Interaction volume radius: 5 \u00c5
Interaction volume height: 45 \u00c5
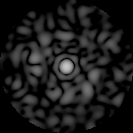
Disorder parameter: 0.8469